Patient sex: F
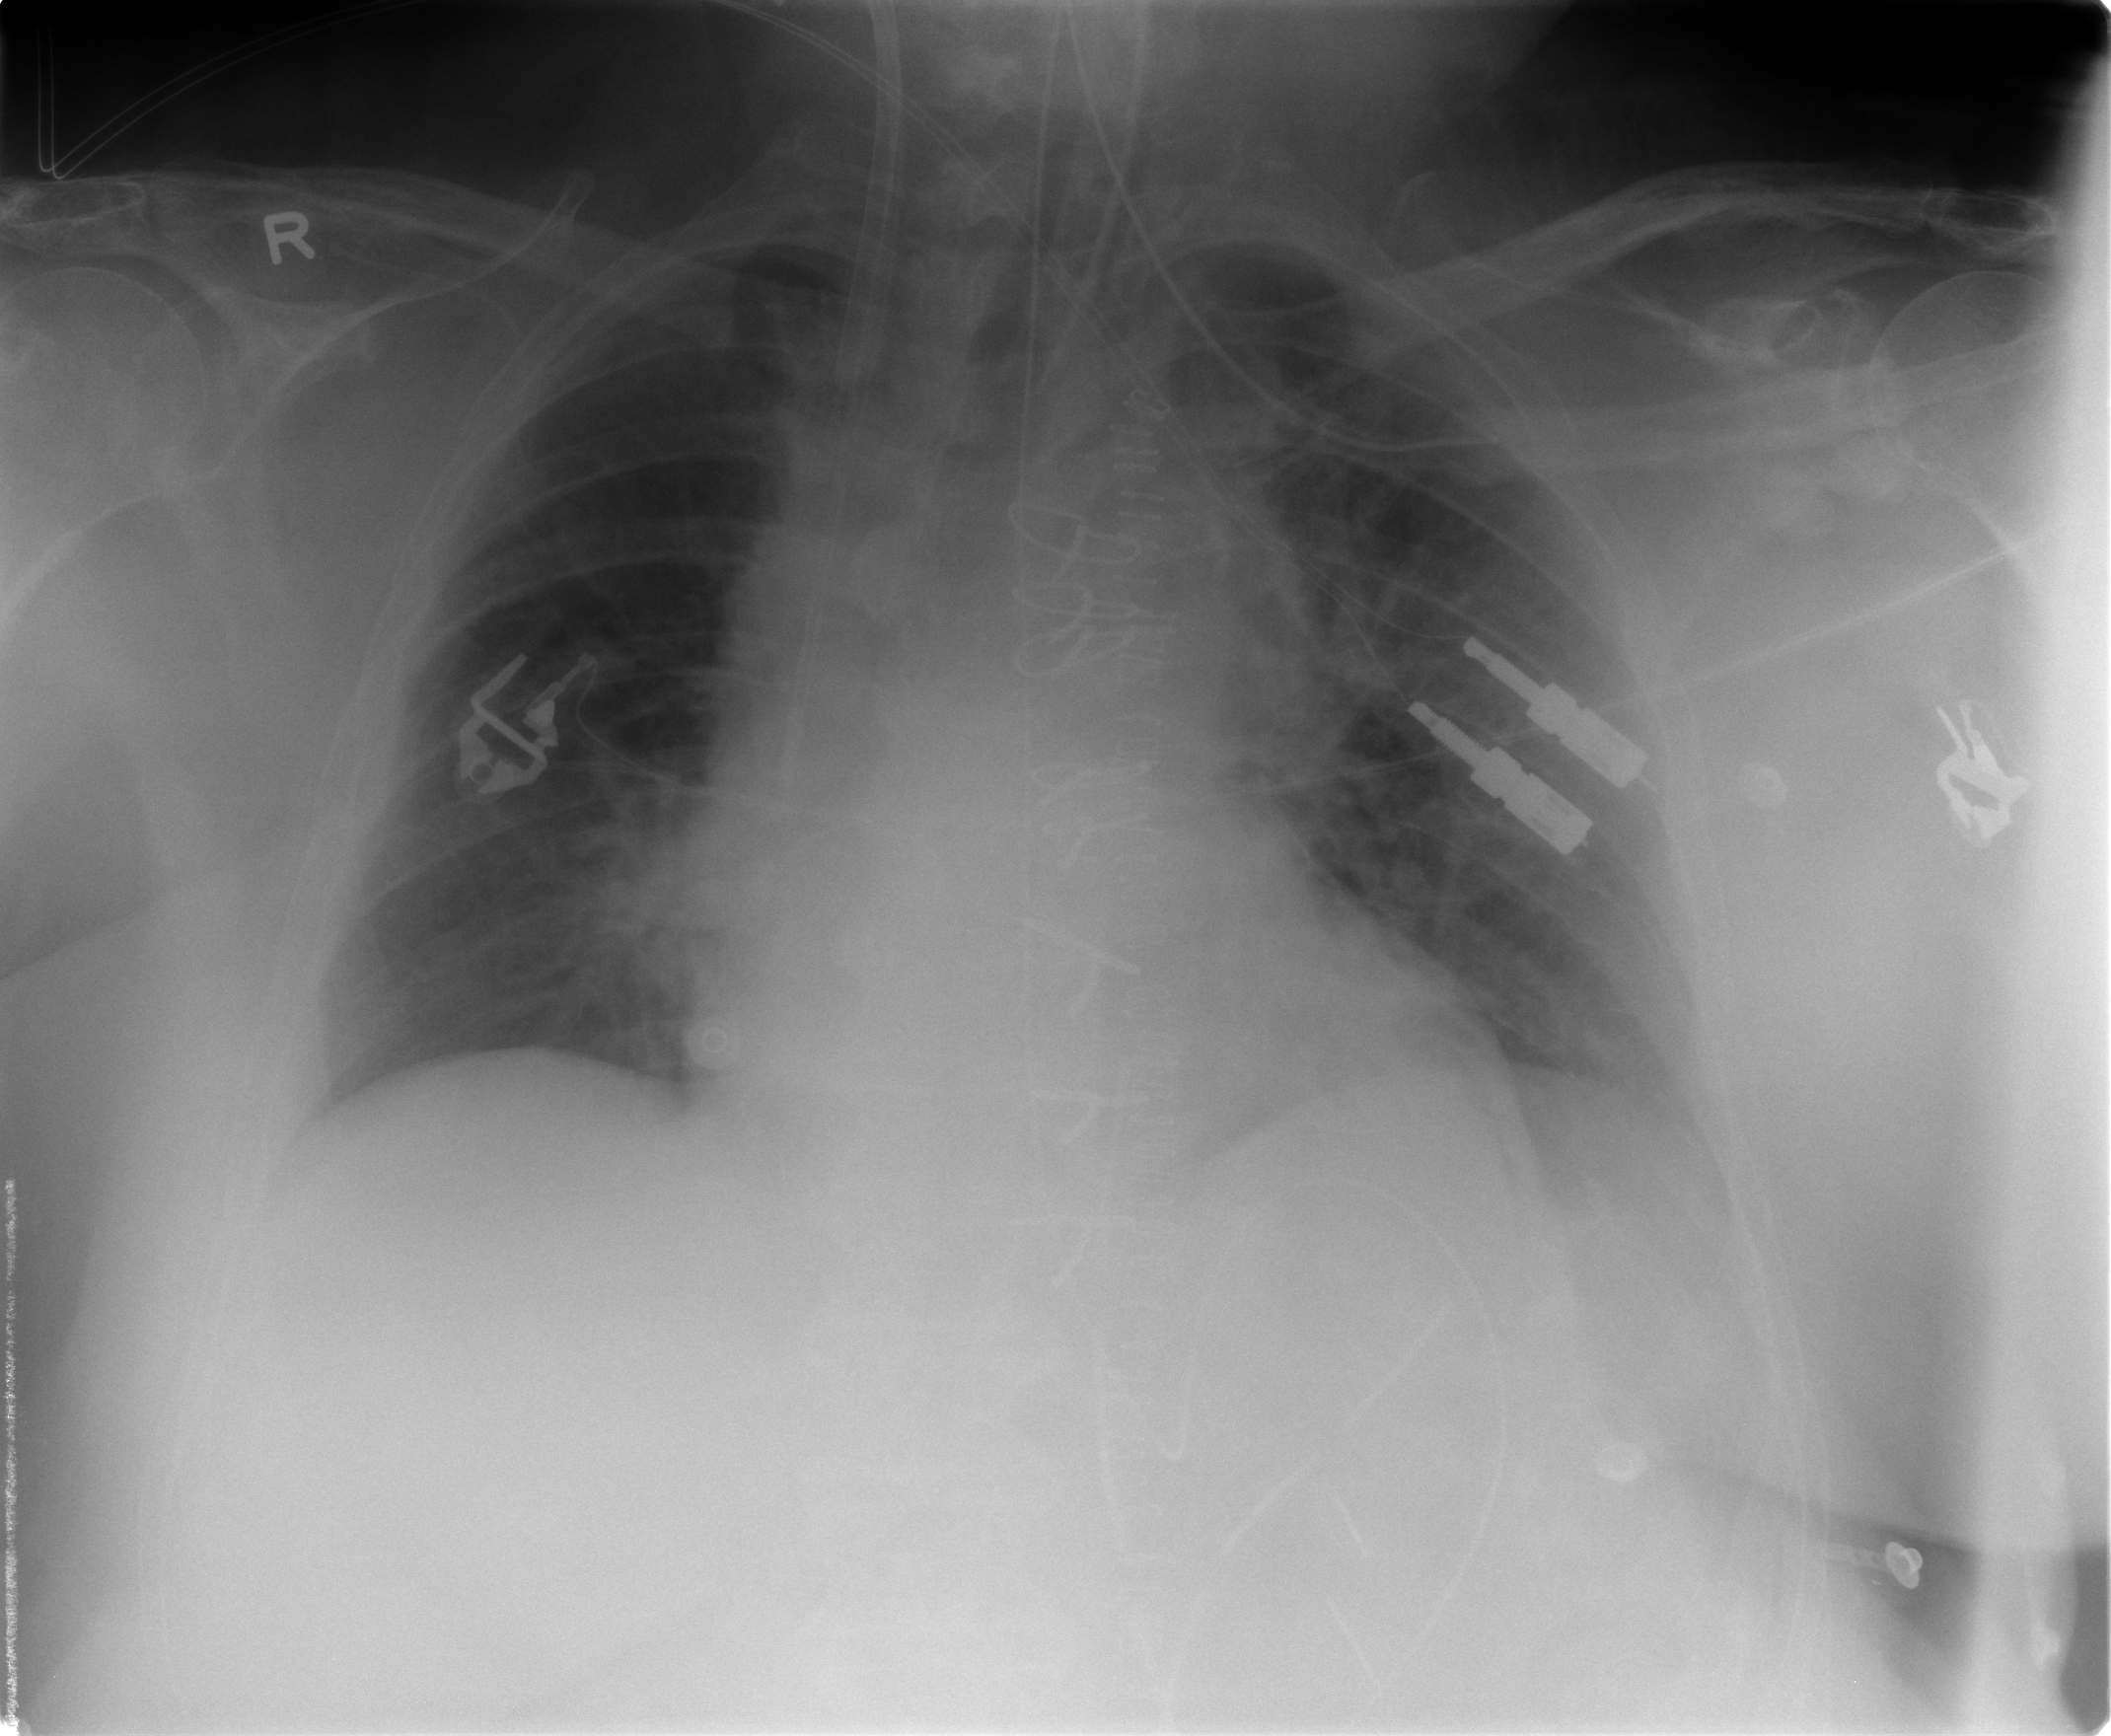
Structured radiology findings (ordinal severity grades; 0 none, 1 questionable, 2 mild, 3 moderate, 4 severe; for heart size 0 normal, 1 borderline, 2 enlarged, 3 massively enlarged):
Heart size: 1
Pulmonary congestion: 1
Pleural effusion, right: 0
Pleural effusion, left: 0
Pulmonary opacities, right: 0
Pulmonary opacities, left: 0
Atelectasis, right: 0
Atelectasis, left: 2